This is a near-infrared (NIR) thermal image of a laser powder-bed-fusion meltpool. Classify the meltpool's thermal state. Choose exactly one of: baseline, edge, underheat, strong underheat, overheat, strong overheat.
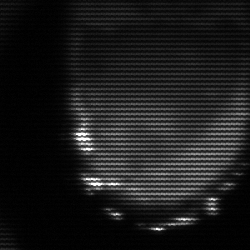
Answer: edge